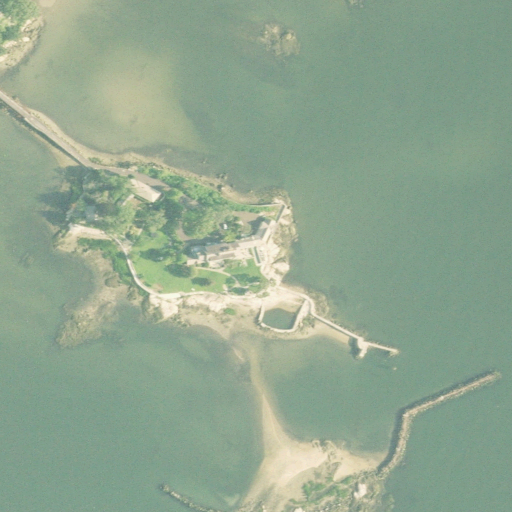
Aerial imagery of island in Connecticut named Greenway Island containing open water, herbaceous wetlands, medium intensity development, low intensity development, open development, barren land, and deciduous forest